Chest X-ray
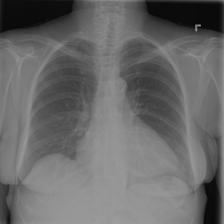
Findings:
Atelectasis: negative
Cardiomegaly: negative
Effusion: positive
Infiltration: negative
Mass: negative
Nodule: negative
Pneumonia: negative
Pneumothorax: negative
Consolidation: negative
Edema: negative
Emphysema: negative
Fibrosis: negative
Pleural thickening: negative
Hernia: negative